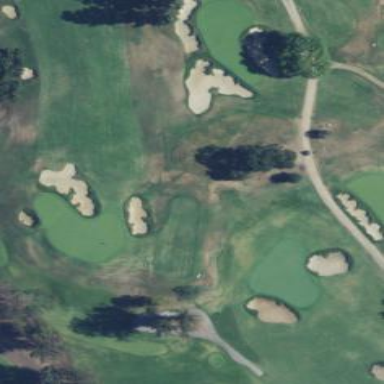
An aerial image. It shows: Golf rough area.